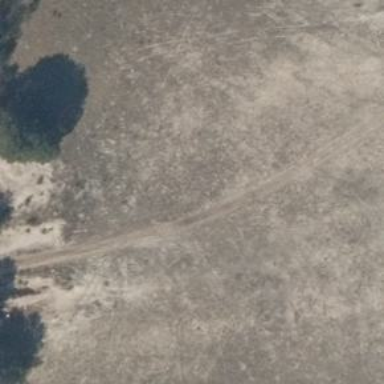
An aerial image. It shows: Gravel track with grade2 quality.